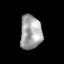
Tissue: prostate
Cell type: T cells
Senescence score: 0.2881
Nuclear area (px): 724
Mean DAPI intensity: 162.608